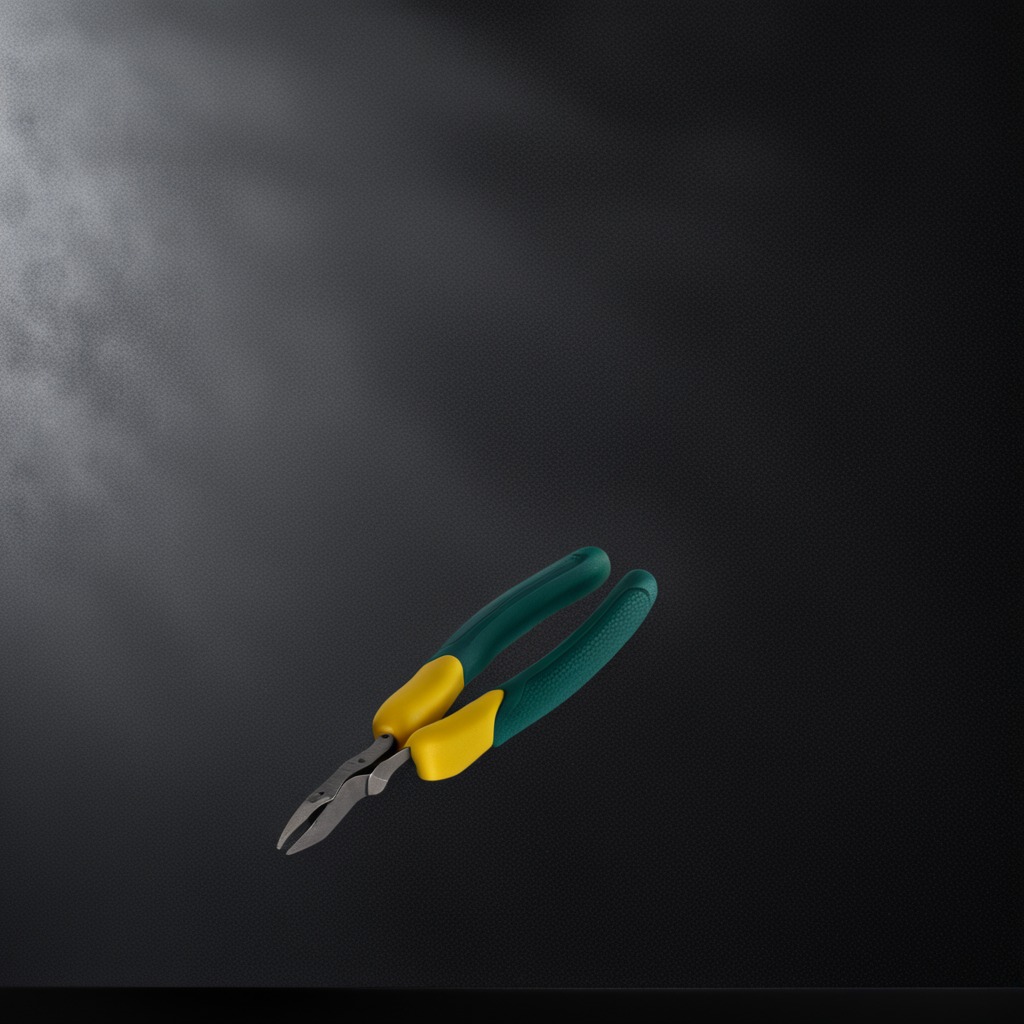
A plier lies on the clean granite tabletop.